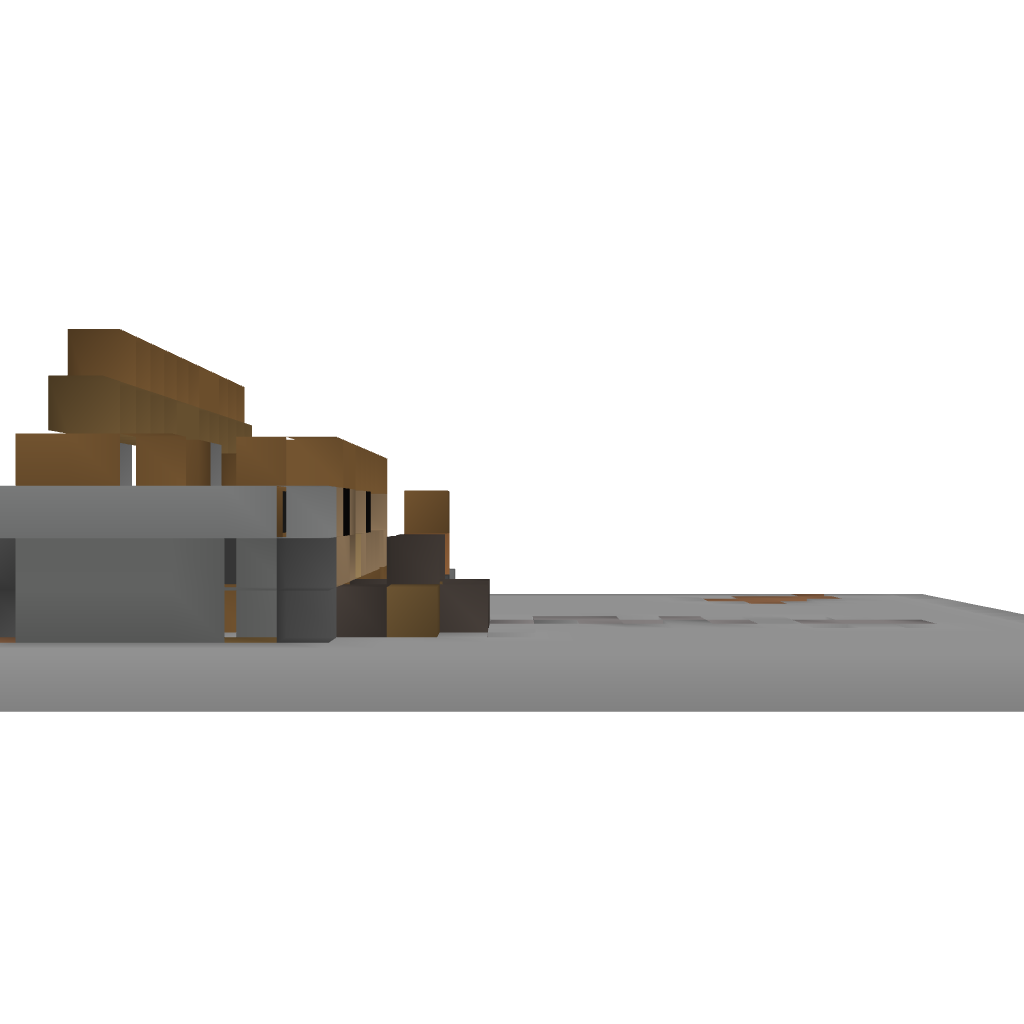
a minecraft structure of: Small House